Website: bh-photo
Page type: receipt
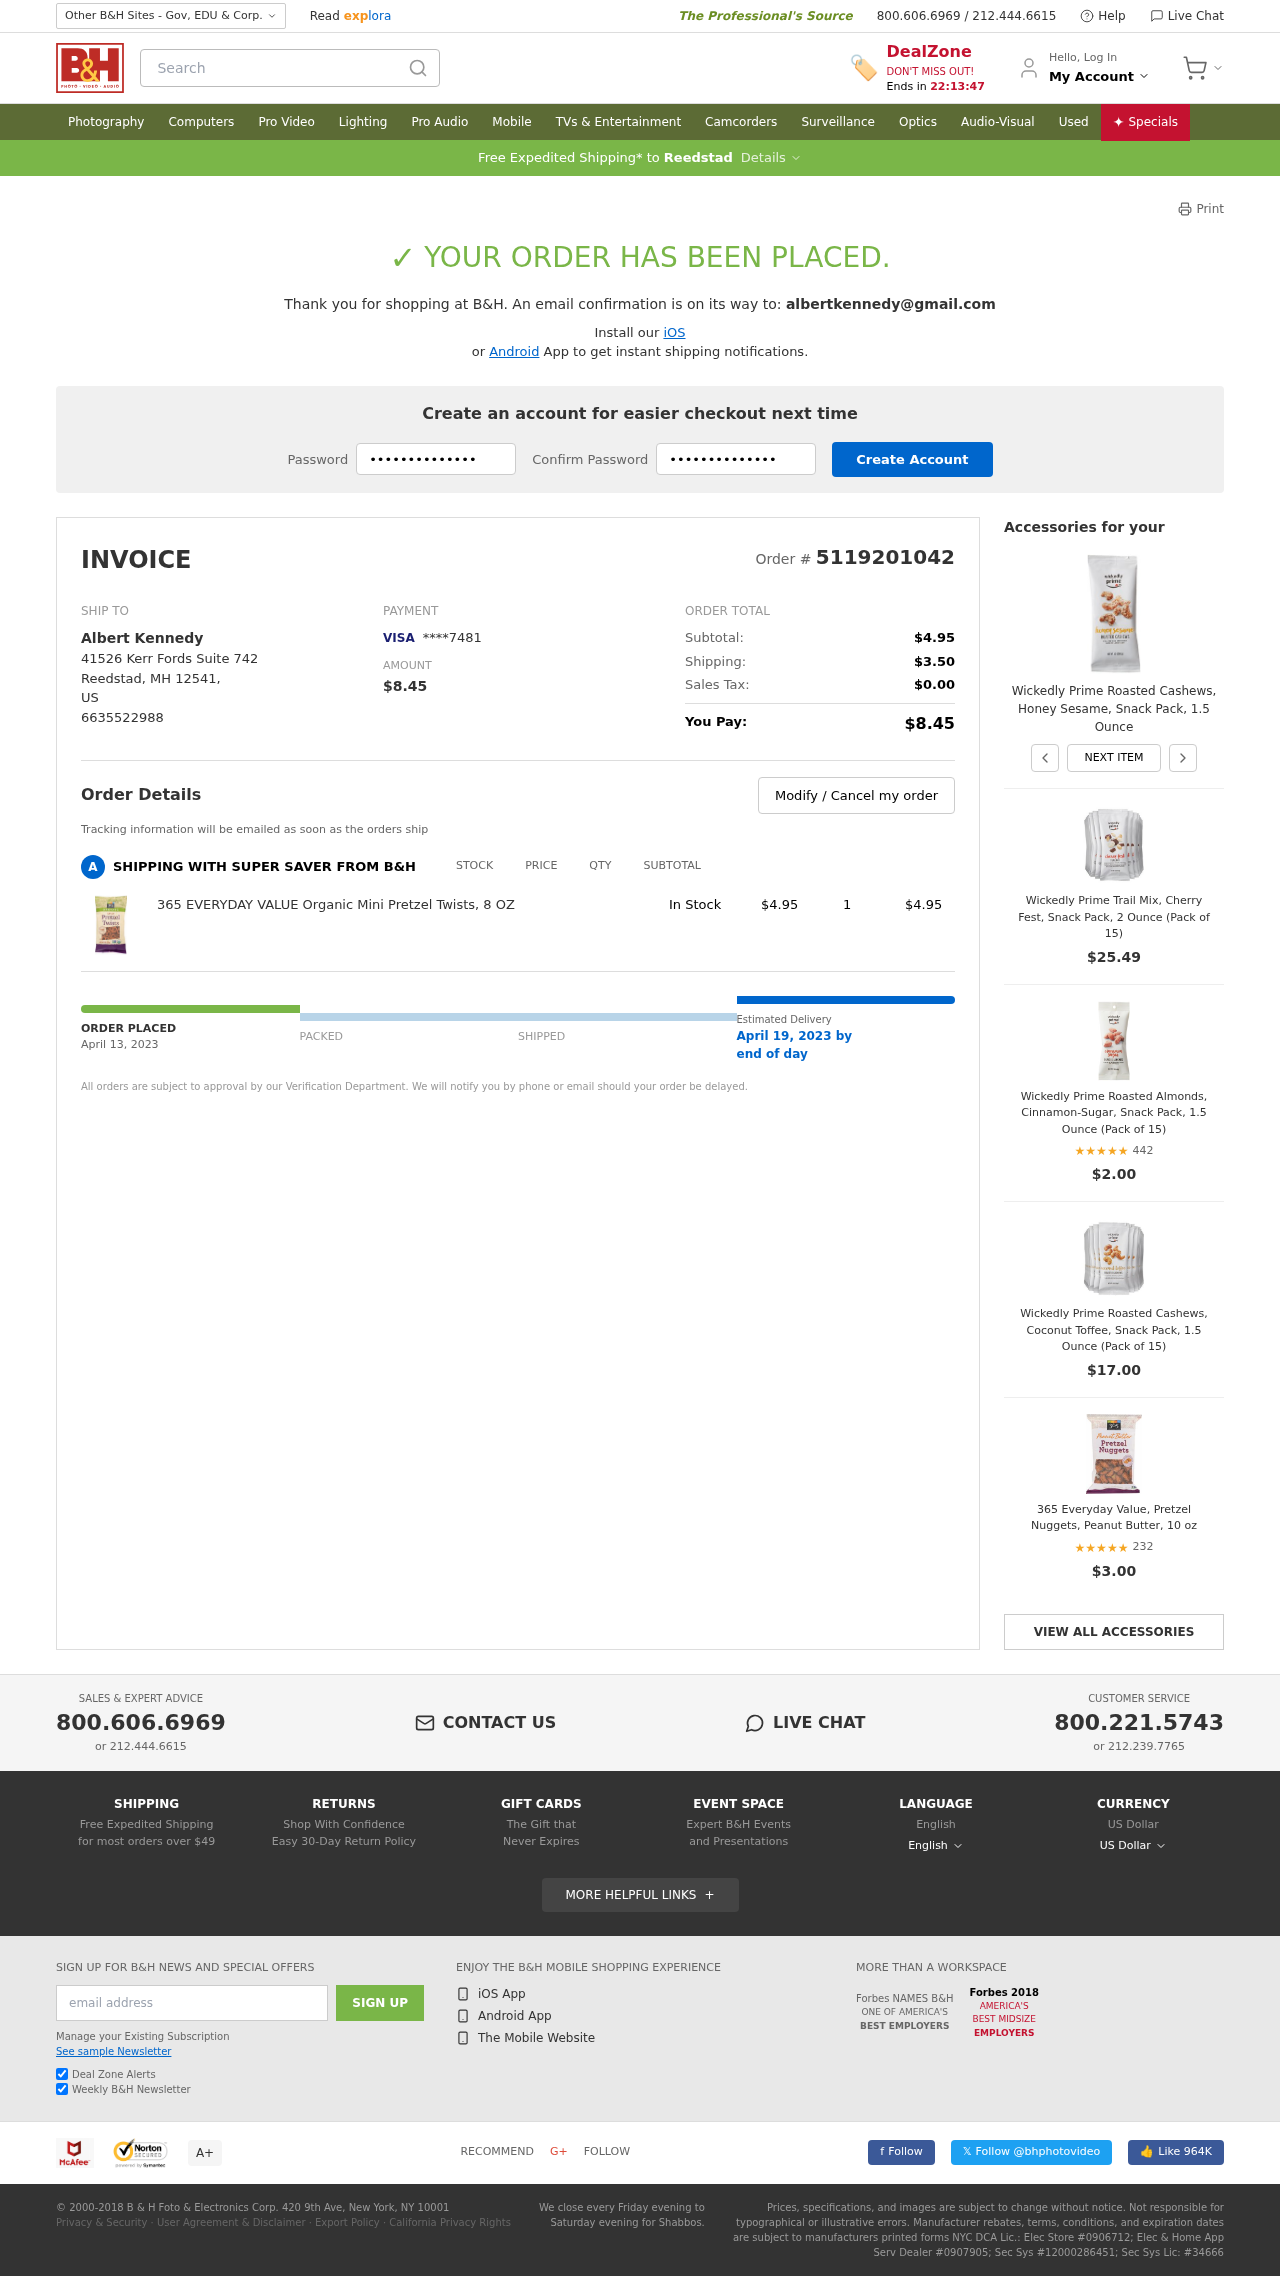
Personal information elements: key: PII_CARD_LAST4
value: ****7481
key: PII_CARD_TYPE
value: VISA
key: PII_CITY
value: Reedstad
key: PII_COUNTRY_CODE
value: US
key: PII_EMAIL
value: albertkennedy@gmail.com
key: PII_FULLNAME
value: Albert Kennedy
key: PII_PHONE
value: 6635522988
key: PII_POSTCODE
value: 12541
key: PII_STATE_ABBR
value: MH
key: PII_STREET
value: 41526 Kerr Fords Suite 742
Product elements: key: PRODUCT1_NAME
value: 365 EVERYDAY VALUE Organic Mini Pretzel Twists, 8 OZ
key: PRODUCT1_PRICE
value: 4.95
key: PRODUCT1_QUANTITY
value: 1
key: PRODUCT2_NAME
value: Wickedly Prime Roasted Cashews, Honey Sesame, Snack Pack, 1.5 Ounce
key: PRODUCT3_NAME
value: Wickedly Prime Trail Mix, Cherry Fest, Snack Pack, 2 Ounce (Pack of 15)
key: PRODUCT3_PRICE
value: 25.49
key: PRODUCT4_NAME
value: Wickedly Prime Roasted Almonds, Cinnamon-Sugar, Snack Pack, 1.5 Ounce (Pack of 15)
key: PRODUCT4_NUM_RATINGS
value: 442
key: PRODUCT4_PRICE
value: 2
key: PRODUCT4_RATING
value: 4.6
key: PRODUCT5_NAME
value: Wickedly Prime Roasted Cashews, Coconut Toffee, Snack Pack, 1.5 Ounce (Pack of 15)
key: PRODUCT5_PRICE
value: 17
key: PRODUCT6_NAME
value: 365 Everyday Value, Pretzel Nuggets, Peanut Butter, 10 oz
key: PRODUCT6_NUM_RATINGS
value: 232
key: PRODUCT6_PRICE
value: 3
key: PRODUCT6_RATING
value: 4.5
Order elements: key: ORDER_ID
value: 5119201042
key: ORDER_TOTAL
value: $8.45
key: ORDER_SUBTOTAL
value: $4.95
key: ORDER_SHIPPING_COST
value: $3.50
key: ORDER_TAX
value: $0.00
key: ORDER_DATE
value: April 13, 2023
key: ORDER_DELIVERY_DATE
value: April 19, 2023 by
Search elements: key: HEADER_SEARCH
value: Search